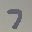
Label: 7